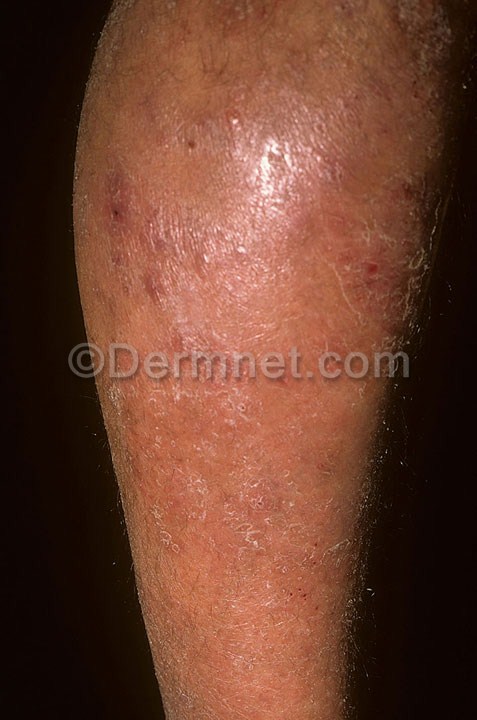
Disease: Eczema Photos